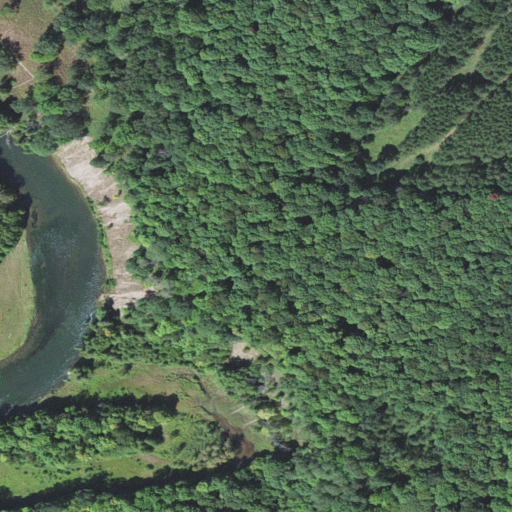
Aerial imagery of plain(s) in Michigan named Flower Flats containing deciduous forest, woody wetlands, herbaceous wetlands, open development, mixed forest, open water, grassland, and evergreen forest